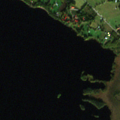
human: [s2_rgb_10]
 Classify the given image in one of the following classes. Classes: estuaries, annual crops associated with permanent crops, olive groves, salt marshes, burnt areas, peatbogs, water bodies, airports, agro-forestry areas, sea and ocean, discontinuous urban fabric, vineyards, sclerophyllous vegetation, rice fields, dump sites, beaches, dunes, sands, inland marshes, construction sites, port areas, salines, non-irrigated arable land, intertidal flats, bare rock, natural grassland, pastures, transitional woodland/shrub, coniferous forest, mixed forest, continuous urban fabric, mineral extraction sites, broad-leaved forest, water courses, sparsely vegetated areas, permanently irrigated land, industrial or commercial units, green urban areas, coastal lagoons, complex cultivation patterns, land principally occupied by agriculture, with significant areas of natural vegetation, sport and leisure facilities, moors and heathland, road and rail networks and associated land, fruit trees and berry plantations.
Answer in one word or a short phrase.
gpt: land principally occupied by agriculture, with significant areas of natural vegetation, coniferous forest, mixed forest, water bodies